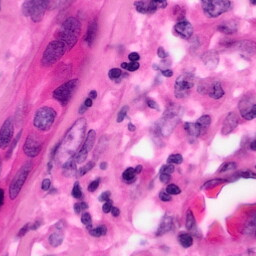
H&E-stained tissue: Pancreatic